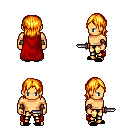
a pixel art fantasy rpg character, male body template, human, tanned skin, red cape, gold greaves, light blonde long bangs hairstyle, cloth bracers, black slippers, dagger, four views (front, back, left, right), 2x2 character sprite sheet, small pixel art, hard edges, no anti-aliasing